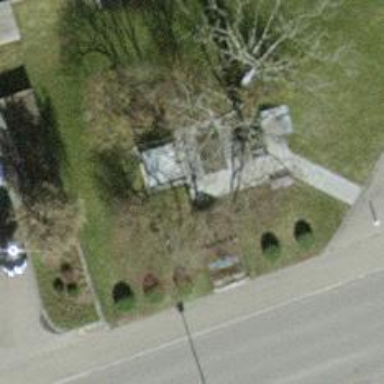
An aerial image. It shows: Wayside cross with historic significance.